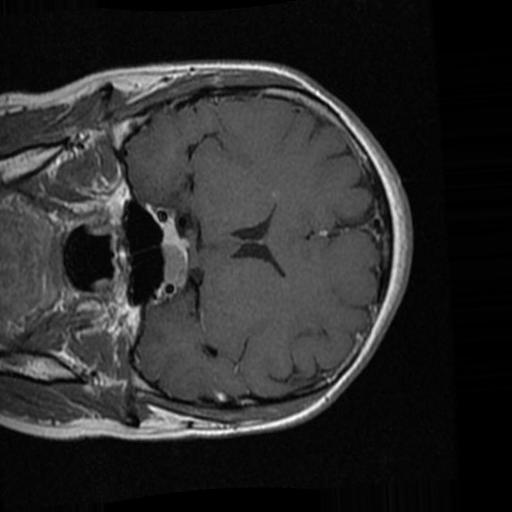
Label: brain_tumor